Question: This is how I specify my "blank" container in JavaScript:
> Ext.create('Ext.container.Container');
The following screenshot shows the 'style' attribute my container has by default (the 'div' in question is selected):

As you can see it has:
'''
style="left: 0px; top: 9px; margin: 0px;"
'''
1. Where does this come from?
2. How can I "clean" it to have no style at all by default? I didn't specify style on the container so I can't figure out where this comes from.
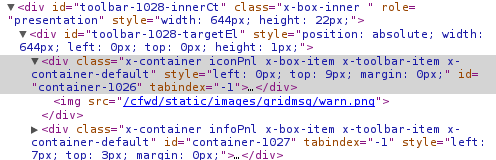
Answer: This settings comes from layout. If you want get rid of it you can specify 'layout: auto' in container config.
Example: <URL>